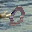
Label: 0